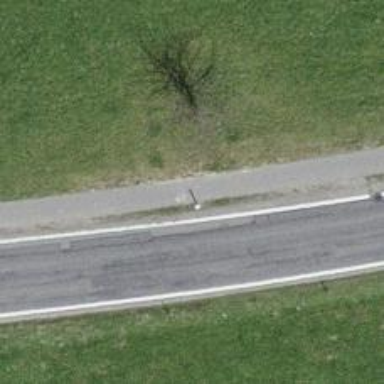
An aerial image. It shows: Sidewalk along the footway.